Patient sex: M
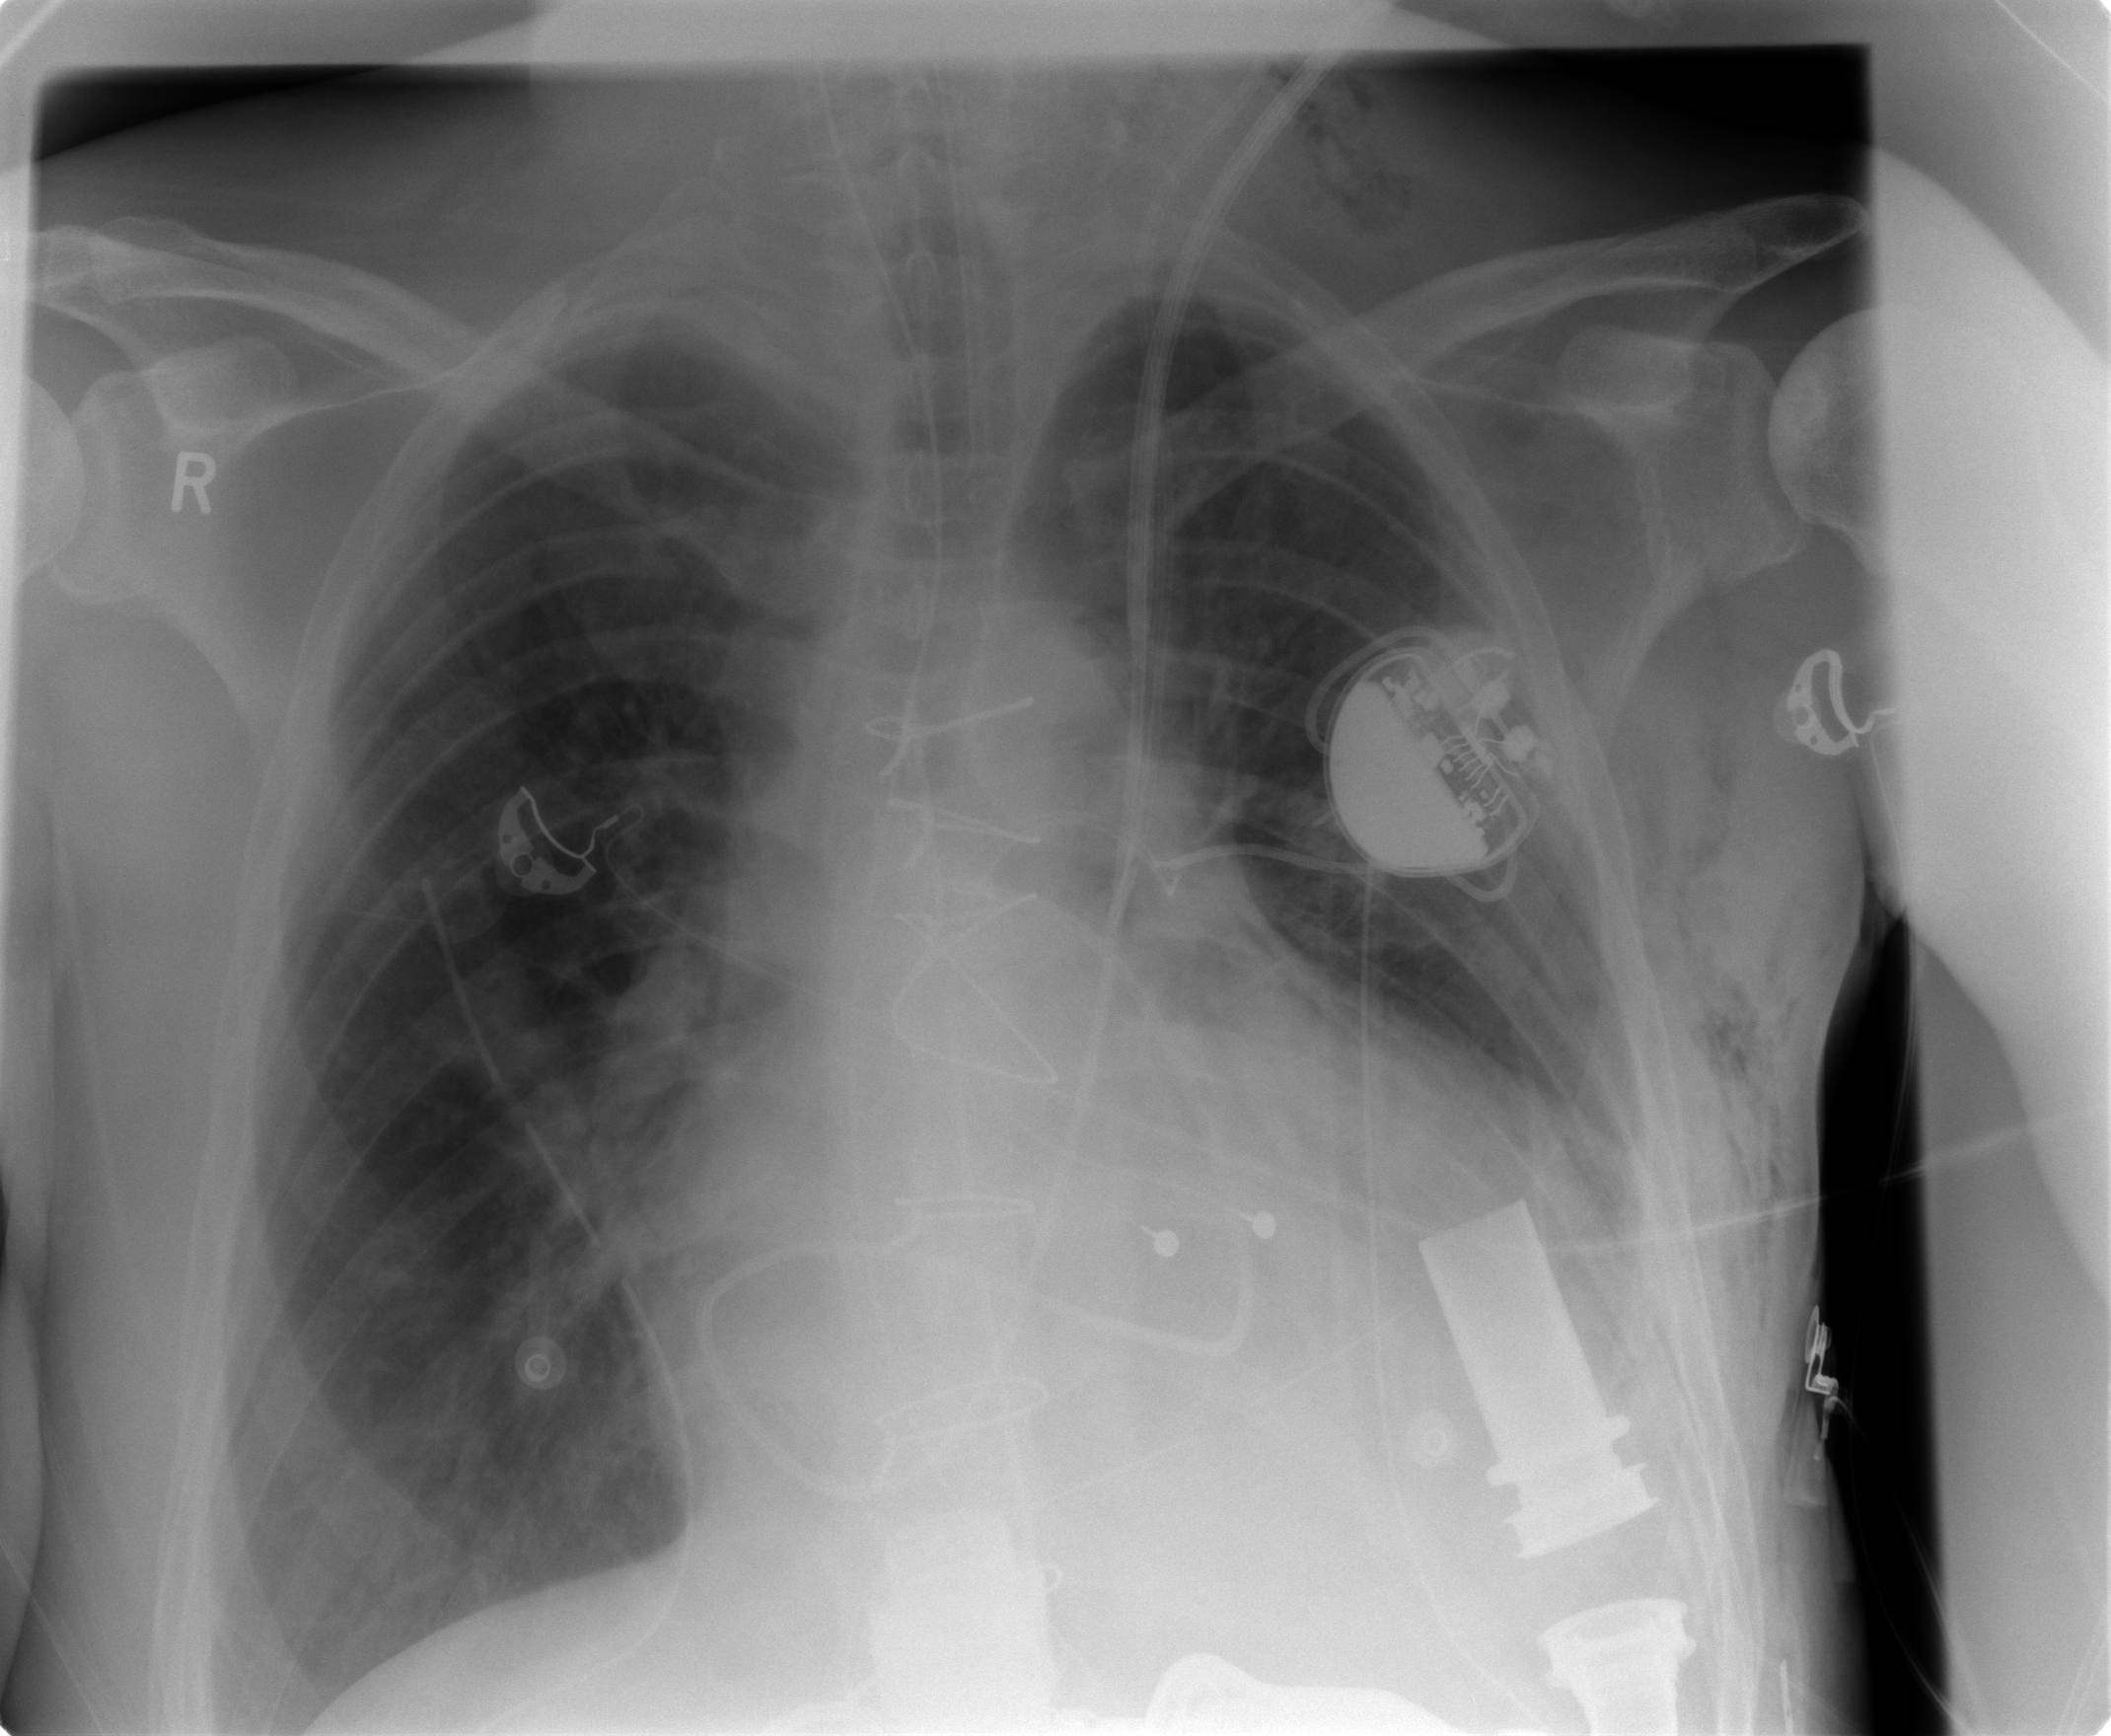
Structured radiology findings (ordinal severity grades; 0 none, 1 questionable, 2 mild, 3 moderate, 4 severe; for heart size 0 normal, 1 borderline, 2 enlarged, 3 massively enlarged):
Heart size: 2
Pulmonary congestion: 2
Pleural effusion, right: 0
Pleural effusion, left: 2
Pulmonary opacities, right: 0
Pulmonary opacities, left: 0
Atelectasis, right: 0
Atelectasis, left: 0